Question: I am trying to animate some text in my flutter app so that each word's color changes, one after the other - kind of like in karaoke:

I've been looking at packages like animated_text_kit but so far have not found a ready-made solution for this. Maybe there is one out there?
If not, how might I go about making this animation? Making a custom animation for animated_text_kit maybe?
Ideally the amount of time each word is highlighted would depend on the length of the word, too.
Edit: here is what I am trying so far - not the intended effect though.
'''
Widget textAnimated() {
TextStyle style = TextStyle(
fontSize: 18,
height: 3.0,
return Padding(
padding: const EdgeInsets.only(left: 10, right: 10, top: 140),
child: AnimatedTextKit(
animatedTexts: [
ColorizeAnimatedText("The quick brown fox jumps over the lazy dog.",
textStyle: style, colors: [Colors.white, Colors.black])
],
));
}
'''
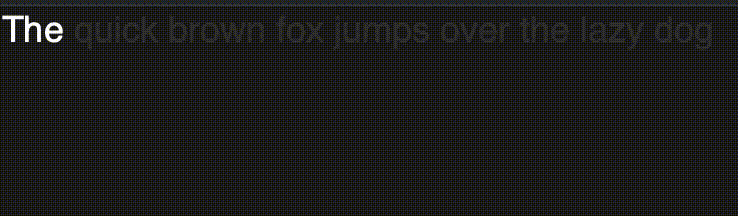
Answer: You can use this widget
'''
MyAnimatedText(
sentence: "The quick brown fox jumps over the lazy dog.",
)
'''
widget
'''
class MyAnimatedText extends StatefulWidget {
final String sentence;
const MyAnimatedText({
Key? key,
required this.sentence,
}) : super(key: key);
@override
State<MyAnimatedText> createState() => _MyAnimatedTextState();
}
class _MyAnimatedTextState extends State<MyAnimatedText> {
late List<String> words = widget.sentence.split(" ").toList();
late Timer timer;
int activeIndex = 0;
@override
void initState() {
super.initState();
timer = Timer.periodic(const Duration(seconds: 1), (timer) {
activeIndex++;
if (activeIndex > words.length) activeIndex = 0;
setState(() {});
});
}
@override
void dispose() {
timer.cancel();
super.dispose();
}
@override
Widget build(BuildContext context) {
return RichText(
text: TextSpan(
children: () {
List<InlineSpan> spans = [];
for (int i = 0; i < words.length; i++) {
spans.add(TextSpan(
text: words[i] + " ",
style: i == activeIndex
? const TextStyle( //highlight style
color: Colors.orange,
fontSize: 24,
)
: TextStyle(
color: Colors.grey.shade300,
fontSize: 24,
),
));
}
return spans;
}(),
),
);
}
}
'''